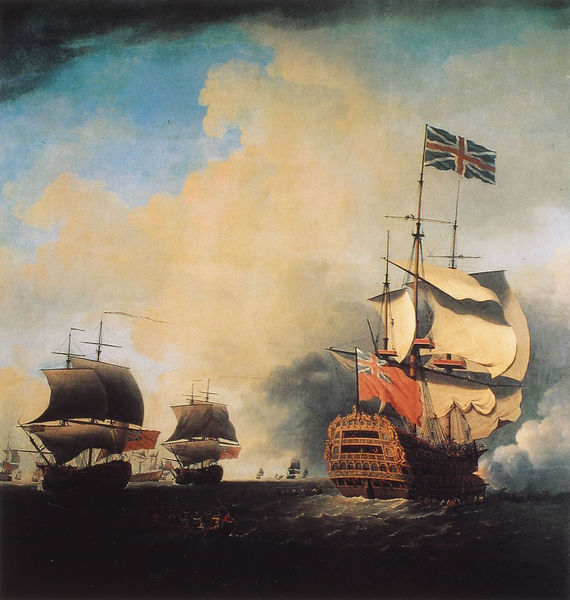
Titel: A Flagship Shortening Sail
Künstler: Samuel Scott
Institution: London, National Maritime Museum
Schlagwörter: blau, feuer, gemälde, himmel, meer, weiß, wolken, see, wind, rauch, england, boot, schiff, schiffe, segel, segelboot, segelschiffe, wellen, fahne, flagge, mast, krieg, schlacht, seestück, segeln, kanonen, flotte, marine, schiffbrüchige, farbstich, union jack, seeschlacht, britisch, armada, schlachtschiff, handelschiff, britische flagge, seeschlaxht